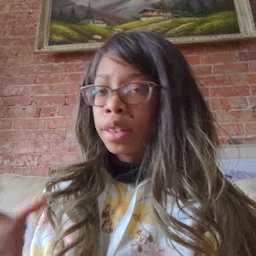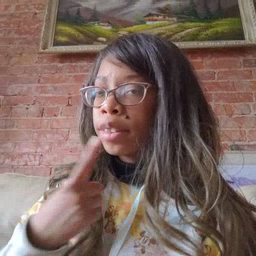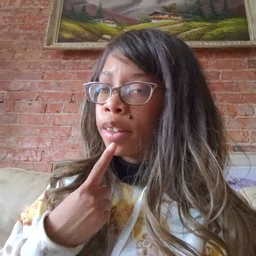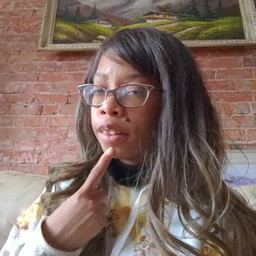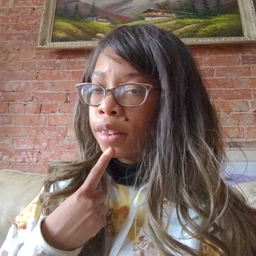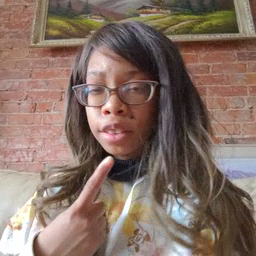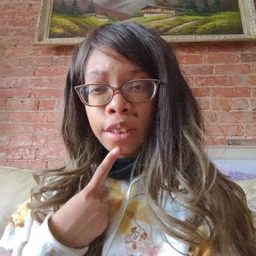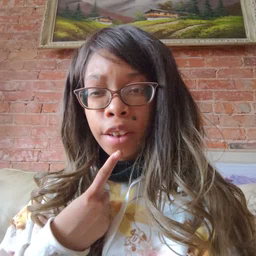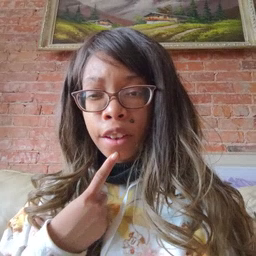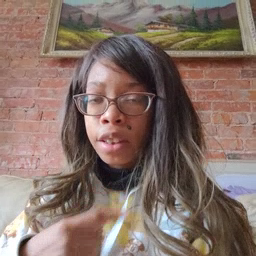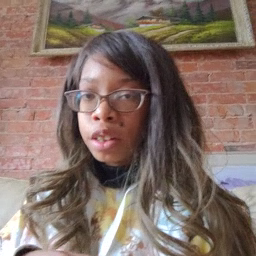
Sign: say